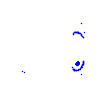
Particle: electron